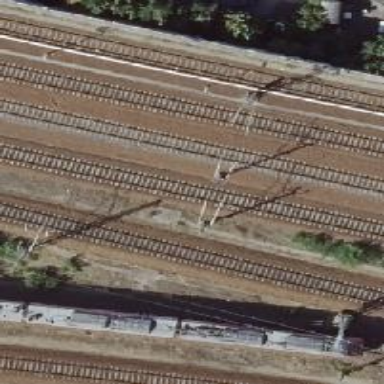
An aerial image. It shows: Milestone along the railway track with catenary mast.